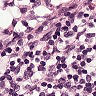
Metastatic tissue present: no